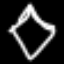
Label: diamond